Question: Hi guys,
When running the grid0 baseline benchmark, I encountered a problem regarding the traffic lights.
I adjusted the number of rows and columns to 1 so the scenario fits my needs.
When running, the traffic lights have faulty states.
There are 3 lights green/red/yellow at the same time.

When I tried to design a custom scenario by myself, I encountered the same problem.
I tried running grid0 without changes to the number of rows and columns and it keeps giving the same bug.
Did anyone encounter the same issue, or know how to solve this?
Many thanks in advance!
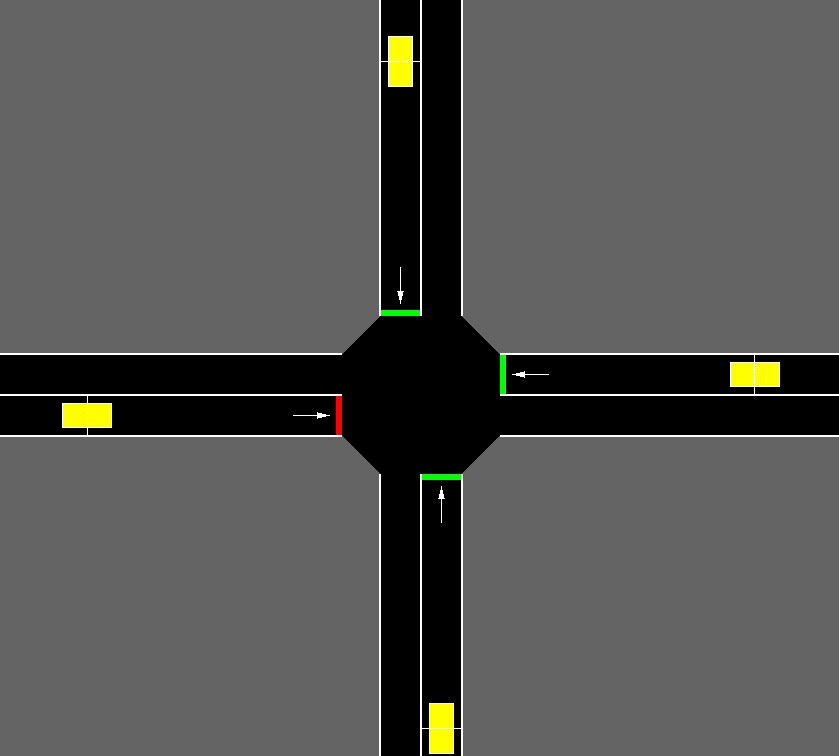
Answer: This is something I personally also faced when I tried the grid scenario. The reason is that we have the function
'''
tl_logic.add
'''
In the 'grid.py' file, which adds the specified traffic light logic to the simulation. A quick fix for this is to comment on the following lines:
'''
tl_logic.add("center0", phases=phases, programID=1)
tl_logic.add("center1", phases=phases, programID=1)
tl_logic.add("center2", tls_type="actuated", phases=phases, programID=1)
'''
I hope this helps.